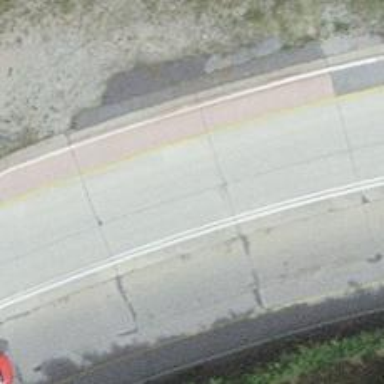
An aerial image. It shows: Primary highway with asphalt surface and designated cycle lane.